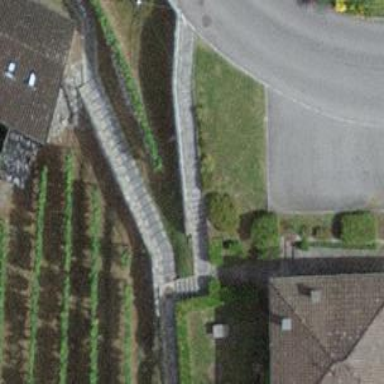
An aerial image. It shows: Set of steps on the road.